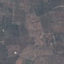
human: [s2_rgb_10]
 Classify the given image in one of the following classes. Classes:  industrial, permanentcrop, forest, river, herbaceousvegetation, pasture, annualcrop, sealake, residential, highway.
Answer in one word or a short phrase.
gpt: PermanentCrop